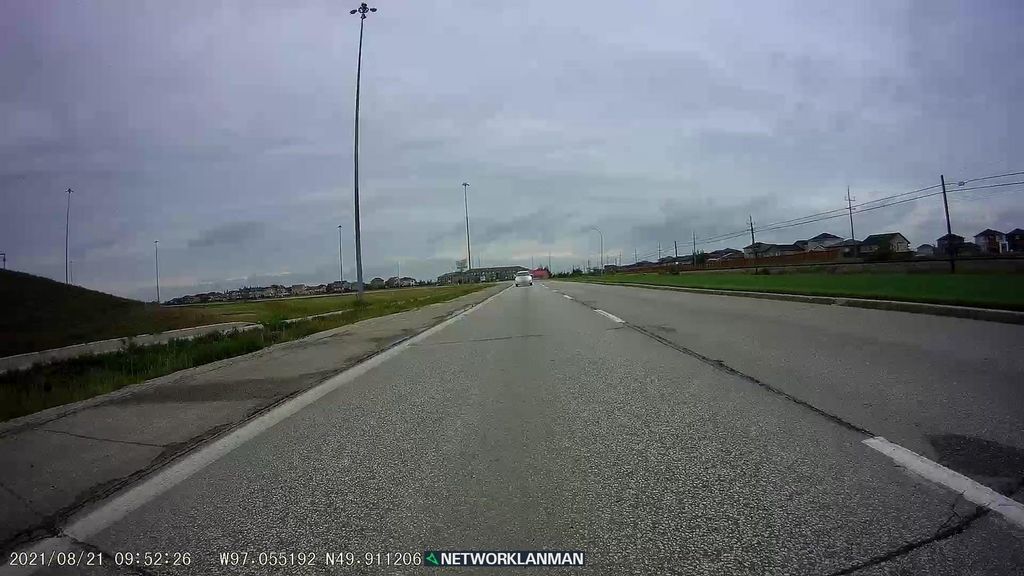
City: winnipeg